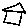
Label: house